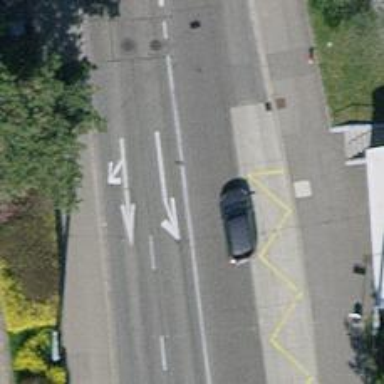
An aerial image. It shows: Bus stop for trolleybuses with designated stop position.